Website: home-depot
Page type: receipt
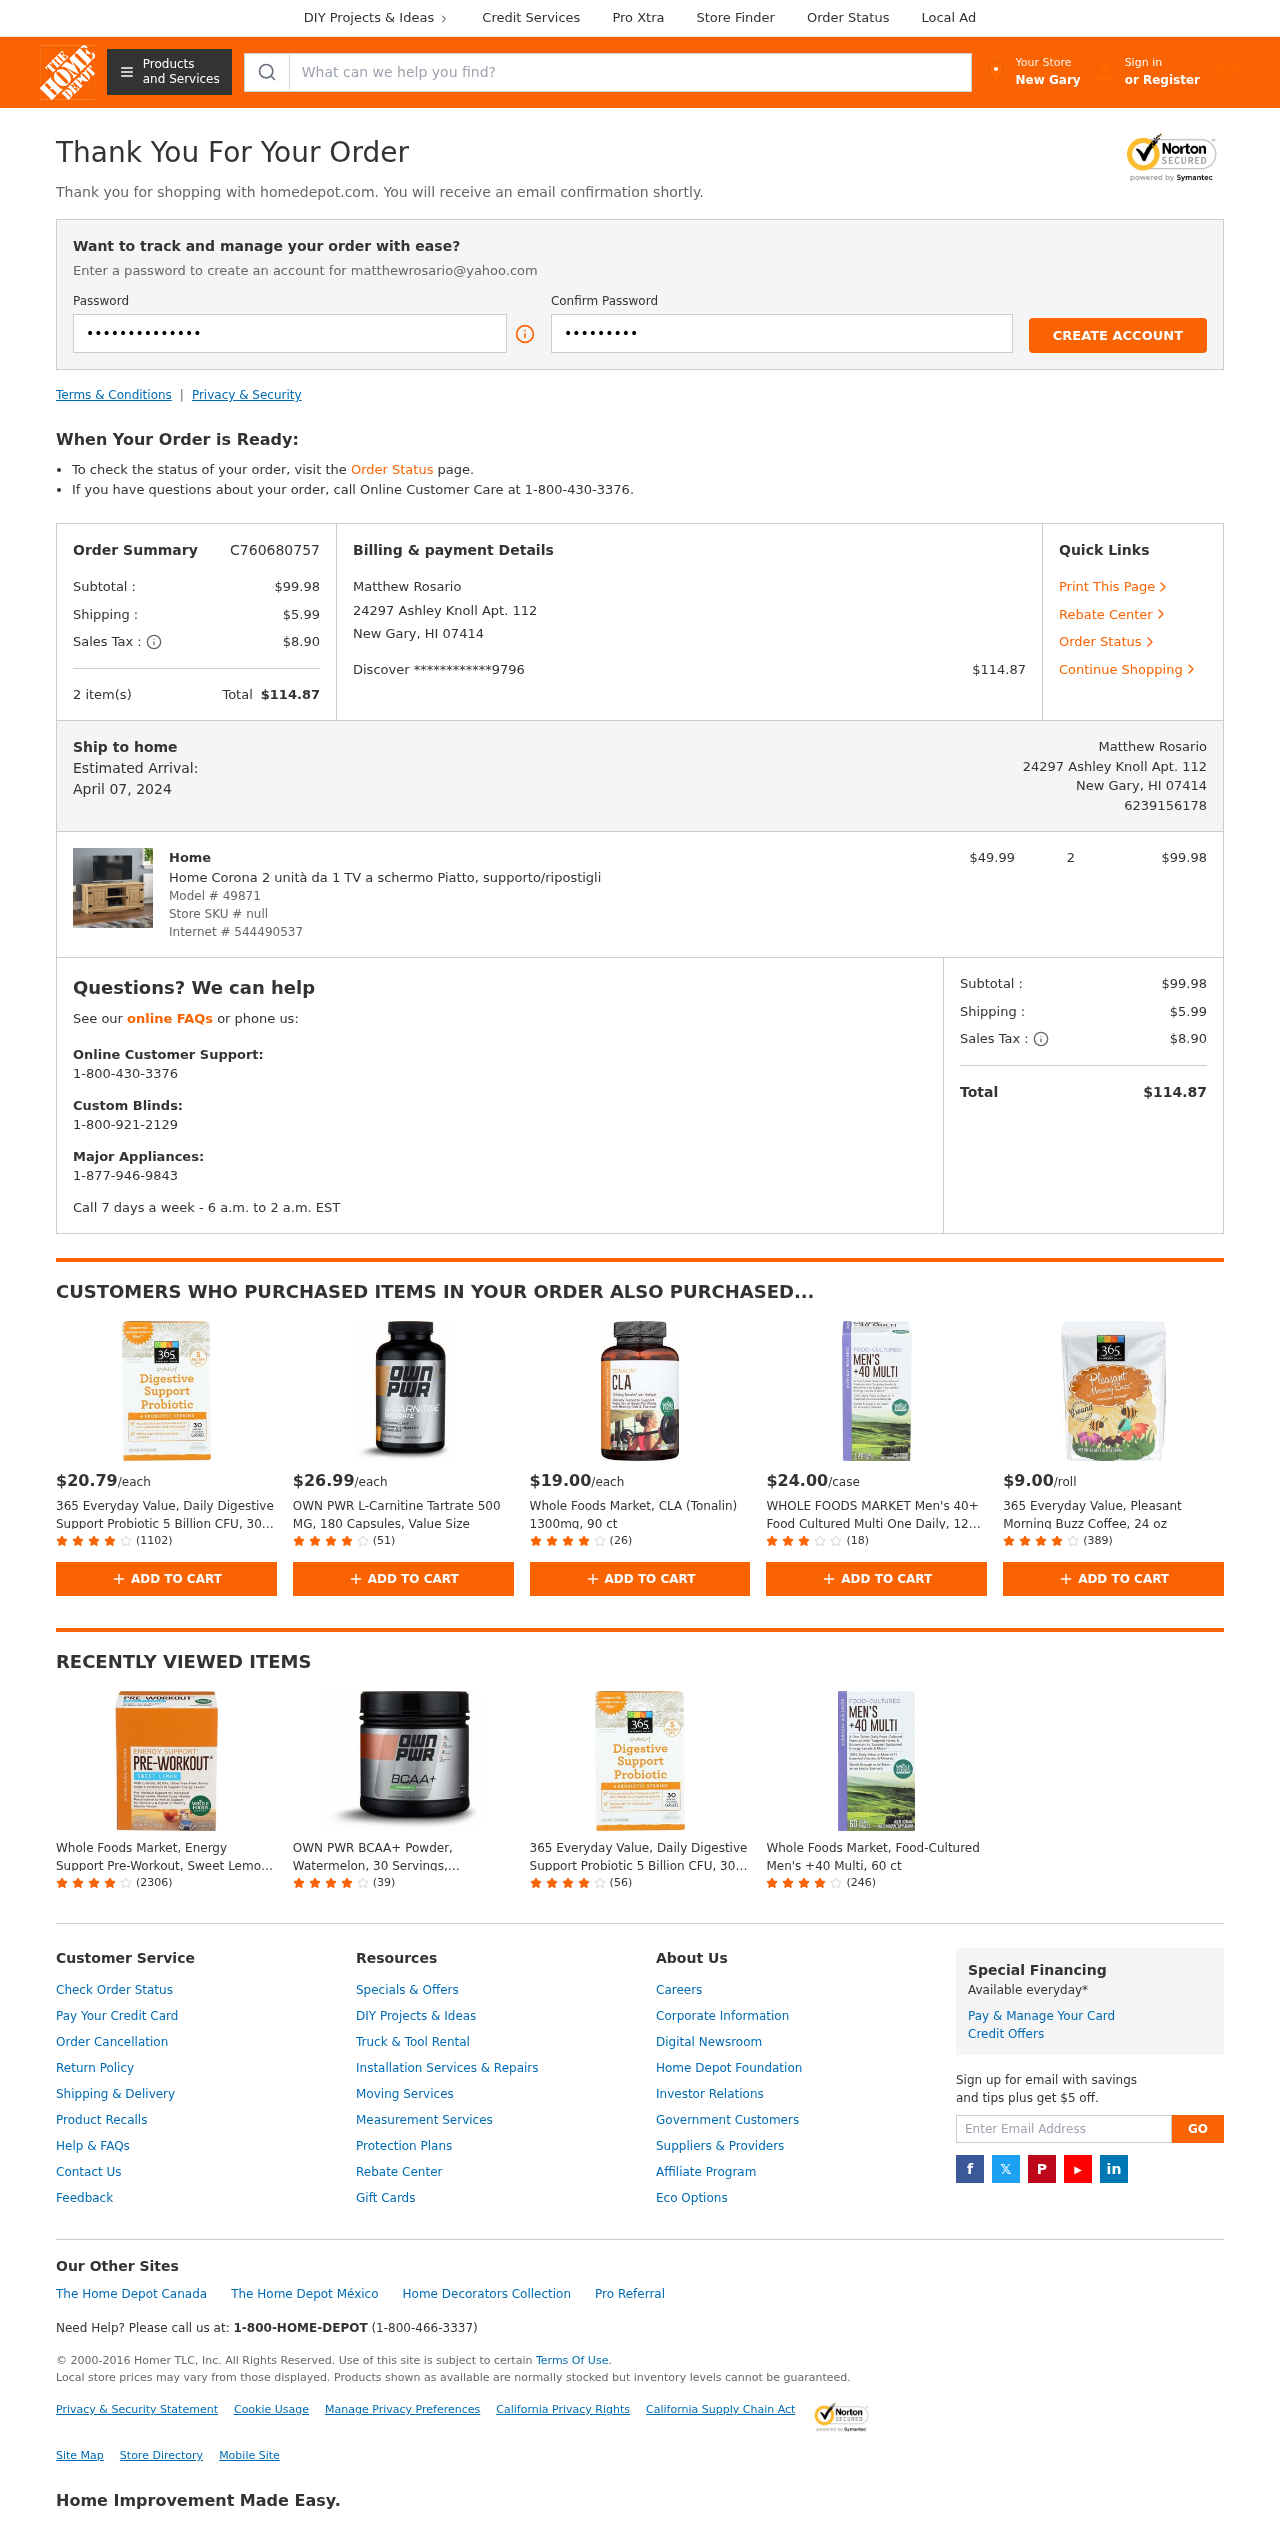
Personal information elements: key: PII_CARD_LAST4
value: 9796
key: PII_CARD_TYPE
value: Discover
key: PII_CITY
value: New Gary
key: PII_EMAIL
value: matthewrosario@yahoo.com
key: PII_FULLNAME
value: Matthew Rosario
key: PII_PHONE
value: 6239156178
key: PII_STREET
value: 24297 Ashley Knoll Apt. 112
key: PII_CITY_STATE_ZIP
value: New Gary, HI 07414
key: PII_FULLNAME2
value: Matthew Rosario
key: PII_POSTCODE
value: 07414
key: PII_STATE_ABBR
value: HI
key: PII_POSTCODE_FULL
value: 07414
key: PII_CITY_STATE
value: New Gary, HI
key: PII_POSTCODE_NUMERIC
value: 7414
Product elements: key: PRODUCT1_BRAND
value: Home
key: PRODUCT1_NAME
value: Home Corona 2 unità da 1 TV a schermo Piatto, supporto/ripostigli
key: PRODUCT1_PRICE
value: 49.99
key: PRODUCT1_QUANTITY
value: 2
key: PRODUCT2_PRICE
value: $20.79
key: PRODUCT2_NAME
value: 365 Everyday Value, Daily Digestive Support Probiotic 5 Billion CFU, 30 ct
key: PRODUCT2_NUM_RATINGS
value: (1102)
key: PRODUCT3_PRICE
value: $26.99
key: PRODUCT3_NAME
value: OWN PWR L-Carnitine Tartrate 500 MG, 180 Capsules, Value Size
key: PRODUCT3_NUM_RATINGS
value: (51)
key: PRODUCT4_PRICE
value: $19.00
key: PRODUCT4_NAME
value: Whole Foods Market, CLA (Tonalin) 1300mg, 90 ct
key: PRODUCT4_NUM_RATINGS
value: (26)
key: PRODUCT5_PRICE
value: $24.00
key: PRODUCT5_NAME
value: WHOLE FOODS MARKET Men's 40+ Food Cultured Multi One Daily, 120 CT
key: PRODUCT5_NUM_RATINGS
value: (18)
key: PRODUCT6_PRICE
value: $9.00
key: PRODUCT6_NAME
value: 365 Everyday Value, Pleasant Morning Buzz Coffee, 24 oz
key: PRODUCT6_NUM_RATINGS
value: (389)
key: PRODUCT7_NAME
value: Whole Foods Market, Energy Support Pre-Workout, Sweet Lemon, 0.35 Ounce, 30 Count
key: PRODUCT7_NUM_RATINGS
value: (2306)
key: PRODUCT8_NAME
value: OWN PWR BCAA+ Powder, Watermelon, 30 Servings, Micronized Branched Chain Amino Acids with Glutamine,
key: PRODUCT8_NUM_RATINGS
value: (39)
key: PRODUCT9_NAME
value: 365 Everyday Value, Daily Digestive Support Probiotic 5 Billion CFU, 30 ct
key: PRODUCT9_NUM_RATINGS
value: (56)
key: PRODUCT10_NAME
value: Whole Foods Market, Food-Cultured Men's +40 Multi, 60 ct
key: PRODUCT10_NUM_RATINGS
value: (246)
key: PRODUCT_MODEL_NUMBER
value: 49871
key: PRODUCT_INTERNET_NUMBER
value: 544490537
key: PRODUCT1_LINE_TOTAL
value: $99.98
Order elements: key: ORDER_ID
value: C760680757
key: ORDER_SUBTOTAL
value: $99.98
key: ORDER_SHIPPING_COST
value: $5.99
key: ORDER_TAX
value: $8.90
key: ORDER_NUM_ITEMS
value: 2 item(s)
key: ORDER_TOTAL
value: $114.87
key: ORDER_DELIVERY_DATE
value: April 07, 2024
Search elements: key: HEADER_SEARCH
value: What can we help you find?
Other elements: key: STORE_SKU
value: null